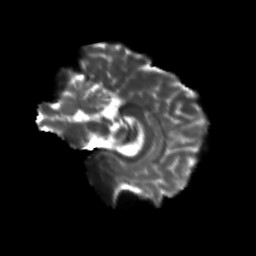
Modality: T2w
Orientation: sagittal
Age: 24
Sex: female
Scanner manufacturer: siemens
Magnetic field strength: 3 T
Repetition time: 3.5 s
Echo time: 0.104 s